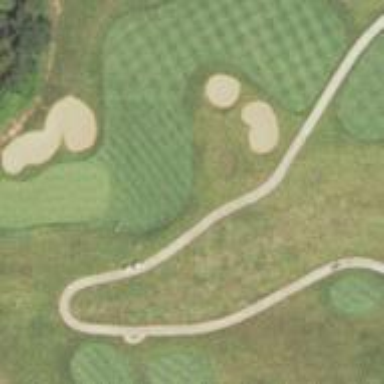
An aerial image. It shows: Rough grassy area used for golf.